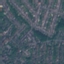
Land use / land cover class: Residential